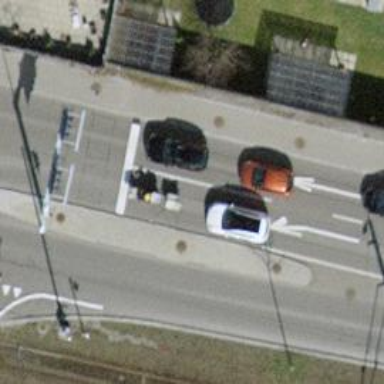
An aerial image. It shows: Secondary road with asphalt surface.